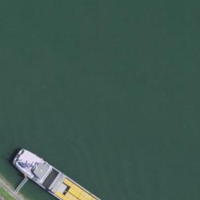
EUNIS habitat code: 15
Species observed at this site:
Lathyrus vernus